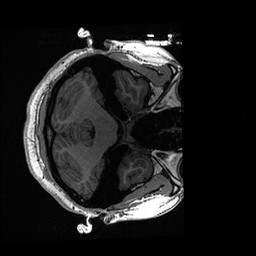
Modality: T1w
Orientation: axial
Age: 18
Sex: female
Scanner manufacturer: ge
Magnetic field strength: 3 T
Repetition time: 0.006952 s
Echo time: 0.00292 s